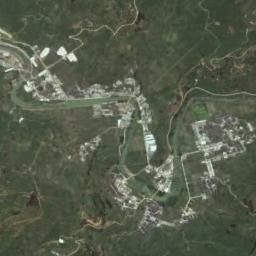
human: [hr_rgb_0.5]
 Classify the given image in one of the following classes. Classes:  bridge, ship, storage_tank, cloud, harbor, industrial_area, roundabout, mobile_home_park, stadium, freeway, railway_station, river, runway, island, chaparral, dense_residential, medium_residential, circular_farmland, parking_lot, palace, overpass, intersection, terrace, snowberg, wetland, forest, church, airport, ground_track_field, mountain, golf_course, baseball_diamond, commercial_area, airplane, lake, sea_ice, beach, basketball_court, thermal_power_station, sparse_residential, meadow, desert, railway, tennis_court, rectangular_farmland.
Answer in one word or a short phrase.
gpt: river